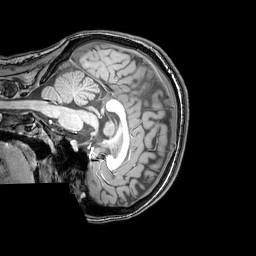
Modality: T1w
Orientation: sagittal
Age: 21
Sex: female
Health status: healthy
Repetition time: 0.081 s
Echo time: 0.037 s